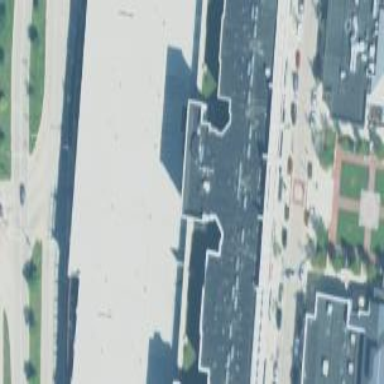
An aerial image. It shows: Retail building.